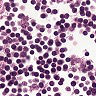
Metastatic tissue present: no